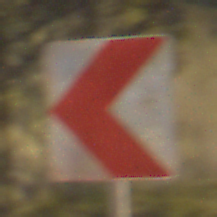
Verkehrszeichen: RichtungstafelnInKurvenKleinRechts
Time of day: Night
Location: Outdoor (Suburban)
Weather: PartlyCloudy
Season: NotSpecified
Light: Artificial